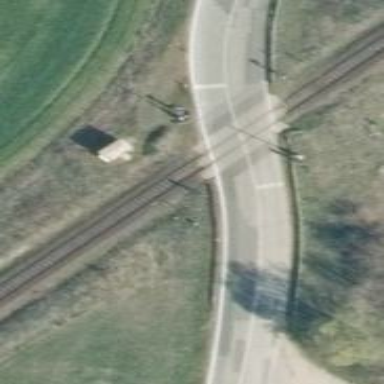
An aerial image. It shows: Tertiary road with asphalt surface.